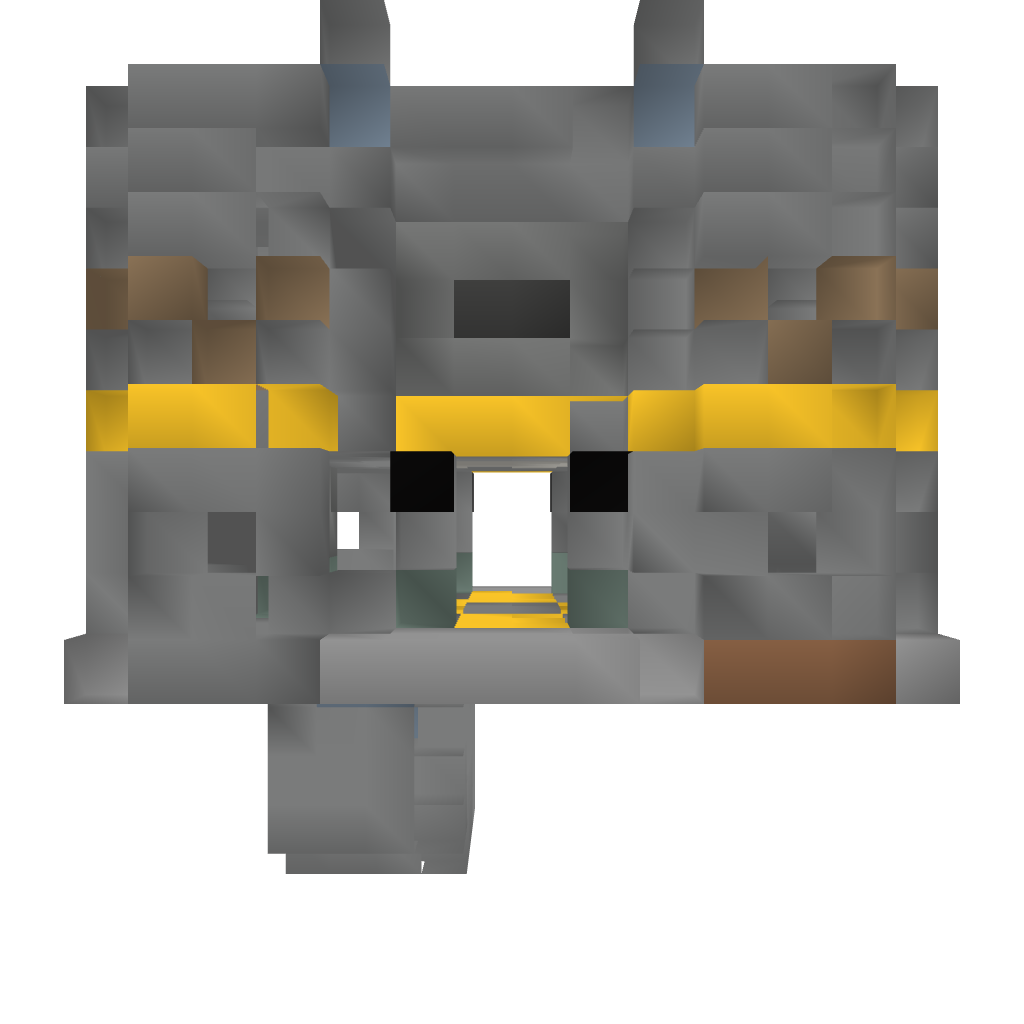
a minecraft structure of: PvP Tower [Yellow]